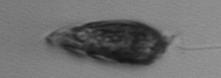
Label: Prorocentrum_micans